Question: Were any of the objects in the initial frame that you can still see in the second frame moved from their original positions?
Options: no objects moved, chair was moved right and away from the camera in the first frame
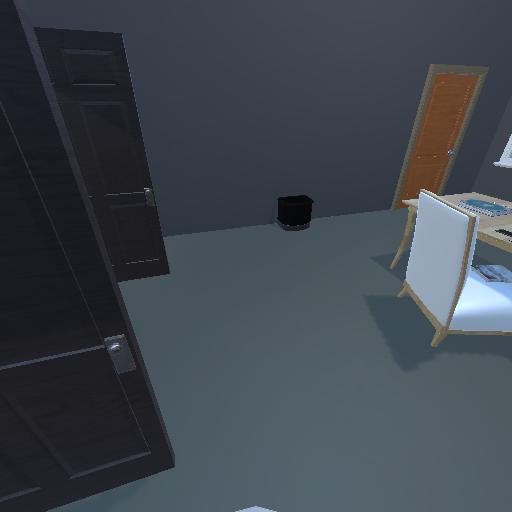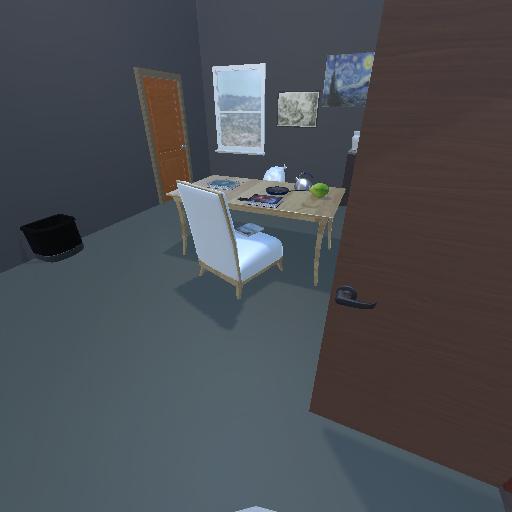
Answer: no objects moved